【题型】填空题　【知识点】立体几何　【难度】easy
已知圆锥的底面半径为$\sqrt{3}$，高为$1$，则过圆锥的顶点的截面面积的最大值为\underline{\quad\quad}.
【解答】
\noindent \textbf{【答案】} $2$

\noindent \textbf{【分析】} 根据题意，由余弦定理可得圆锥的轴截面的两母线夹角，再结合三角形的面积公式，即可得到结果.

\noindent \textbf{【详解】}

\noindent 依题意，设圆锥的母线长为$l$，因为圆锥的底面半径为$\sqrt{3}$，高为$1$，

\noindent 所以$l=\sqrt{3+1}=2$，设圆锥的轴截面的两母线夹角为$\theta$，

\noindent 则$\cos\theta=\dfrac{2^2+2^2-(2\sqrt{3})^2}{2\times 2\times 2}=-\dfrac{1}{2}$，

\noindent 因为$0<\theta<\pi$，所以$\theta=\dfrac{2}{3}\pi$，

\noindent 则过该圆锥的顶点做截面，截面上的两母线夹角为$\alpha$，$\alpha\in\left(0,\dfrac{2}{3}\pi\right]$，

\noindent 故截面的面积为$S=\dfrac{1}{2}\times 2\times 2\times \sin\alpha\leq 2$，

\noindent 当且仅当$\alpha=\dfrac{\pi}{2}$时，等号成立，故截面面积的最大值为$2$.

\noindent 故答案为：$2$
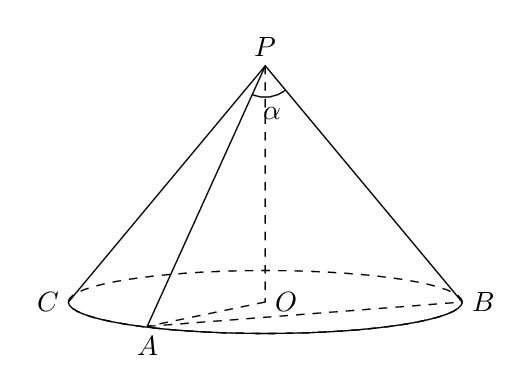